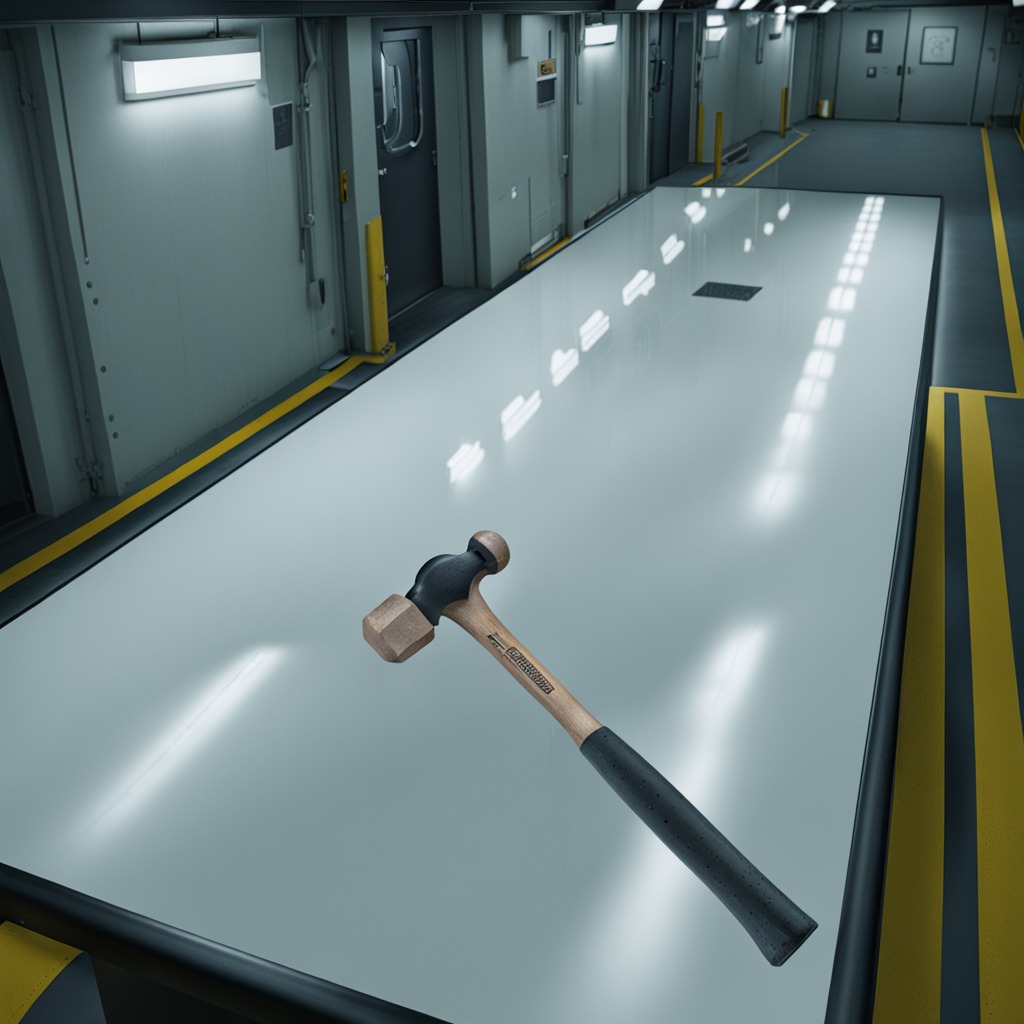
A hammer is lying on the table in a ship maintenance bay industrial lighting.